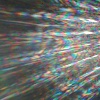
Label: sunburn